Field crop: maize
Growth stage: 2
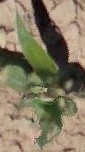
Species: maize